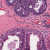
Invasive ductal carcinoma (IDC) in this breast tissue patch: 0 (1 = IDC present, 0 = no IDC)